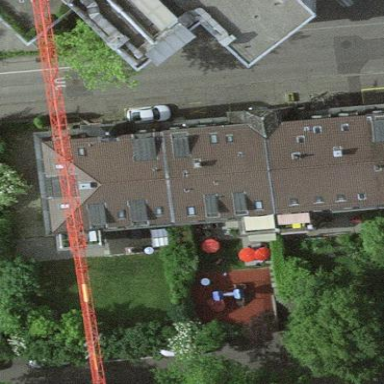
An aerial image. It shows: Residential building with mansard roof.